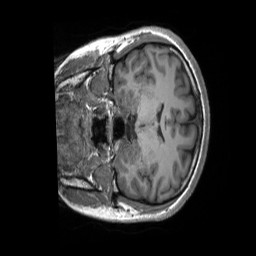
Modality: T1w
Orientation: coronal
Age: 19
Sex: female
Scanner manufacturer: siemens
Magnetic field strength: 3 T
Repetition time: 2.3 s
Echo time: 0.00232 s